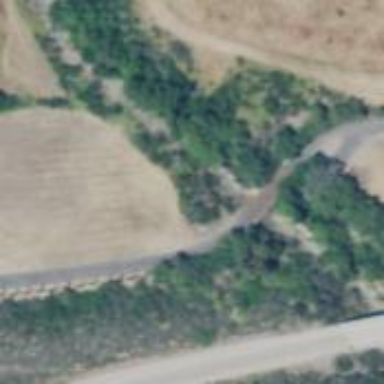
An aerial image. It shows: Service road that crosses over bridge.